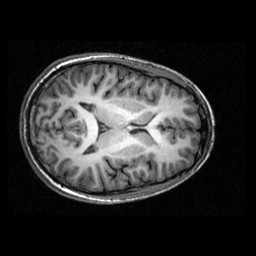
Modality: T1w
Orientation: axial
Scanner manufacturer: ge
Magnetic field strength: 3 T
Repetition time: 0.00904 s
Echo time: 0.00184 s